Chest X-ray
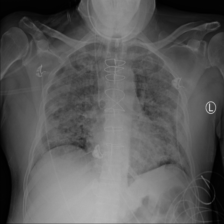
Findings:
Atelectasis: negative
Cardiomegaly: negative
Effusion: negative
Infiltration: positive
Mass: negative
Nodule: negative
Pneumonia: negative
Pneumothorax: negative
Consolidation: negative
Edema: negative
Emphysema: negative
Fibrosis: negative
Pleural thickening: negative
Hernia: negative